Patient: sex M, age 36
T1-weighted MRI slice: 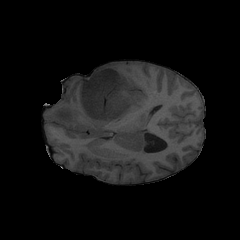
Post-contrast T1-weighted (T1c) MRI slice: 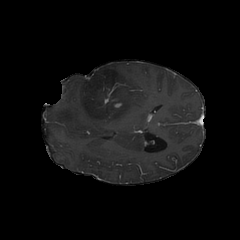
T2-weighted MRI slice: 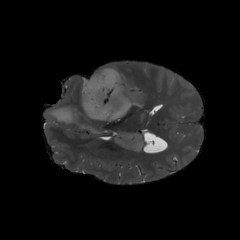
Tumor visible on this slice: yes
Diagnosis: Glioblastoma, IDH-wildtype
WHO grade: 4